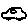
Label: car